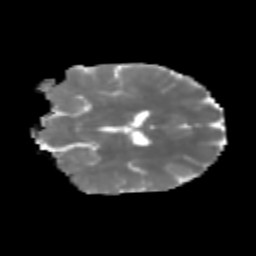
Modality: MD
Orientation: coronal
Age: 23
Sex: male
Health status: healthy